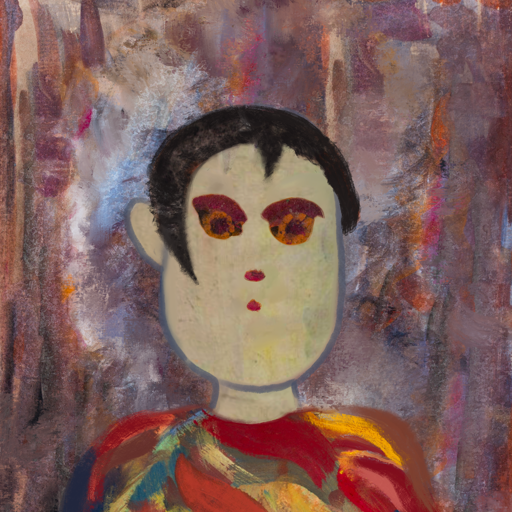
Background: Hypocrite, Head And Neck Front: Hill_Girl, Face Front: Doll, Bust: Mother_And_Son_Son, Hair Front: Roy_Bahadur, Head Accessory: Blank, Second Necklace: Blank, Necklace: Blank, Baby: Blank